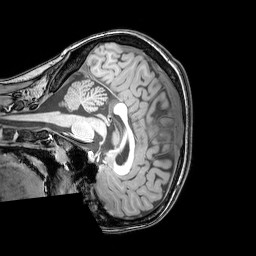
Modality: T1w
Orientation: sagittal
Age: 20
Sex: female
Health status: healthy
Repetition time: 0.081 s
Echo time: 0.037 s